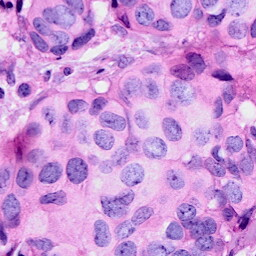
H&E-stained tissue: Breast